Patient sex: M
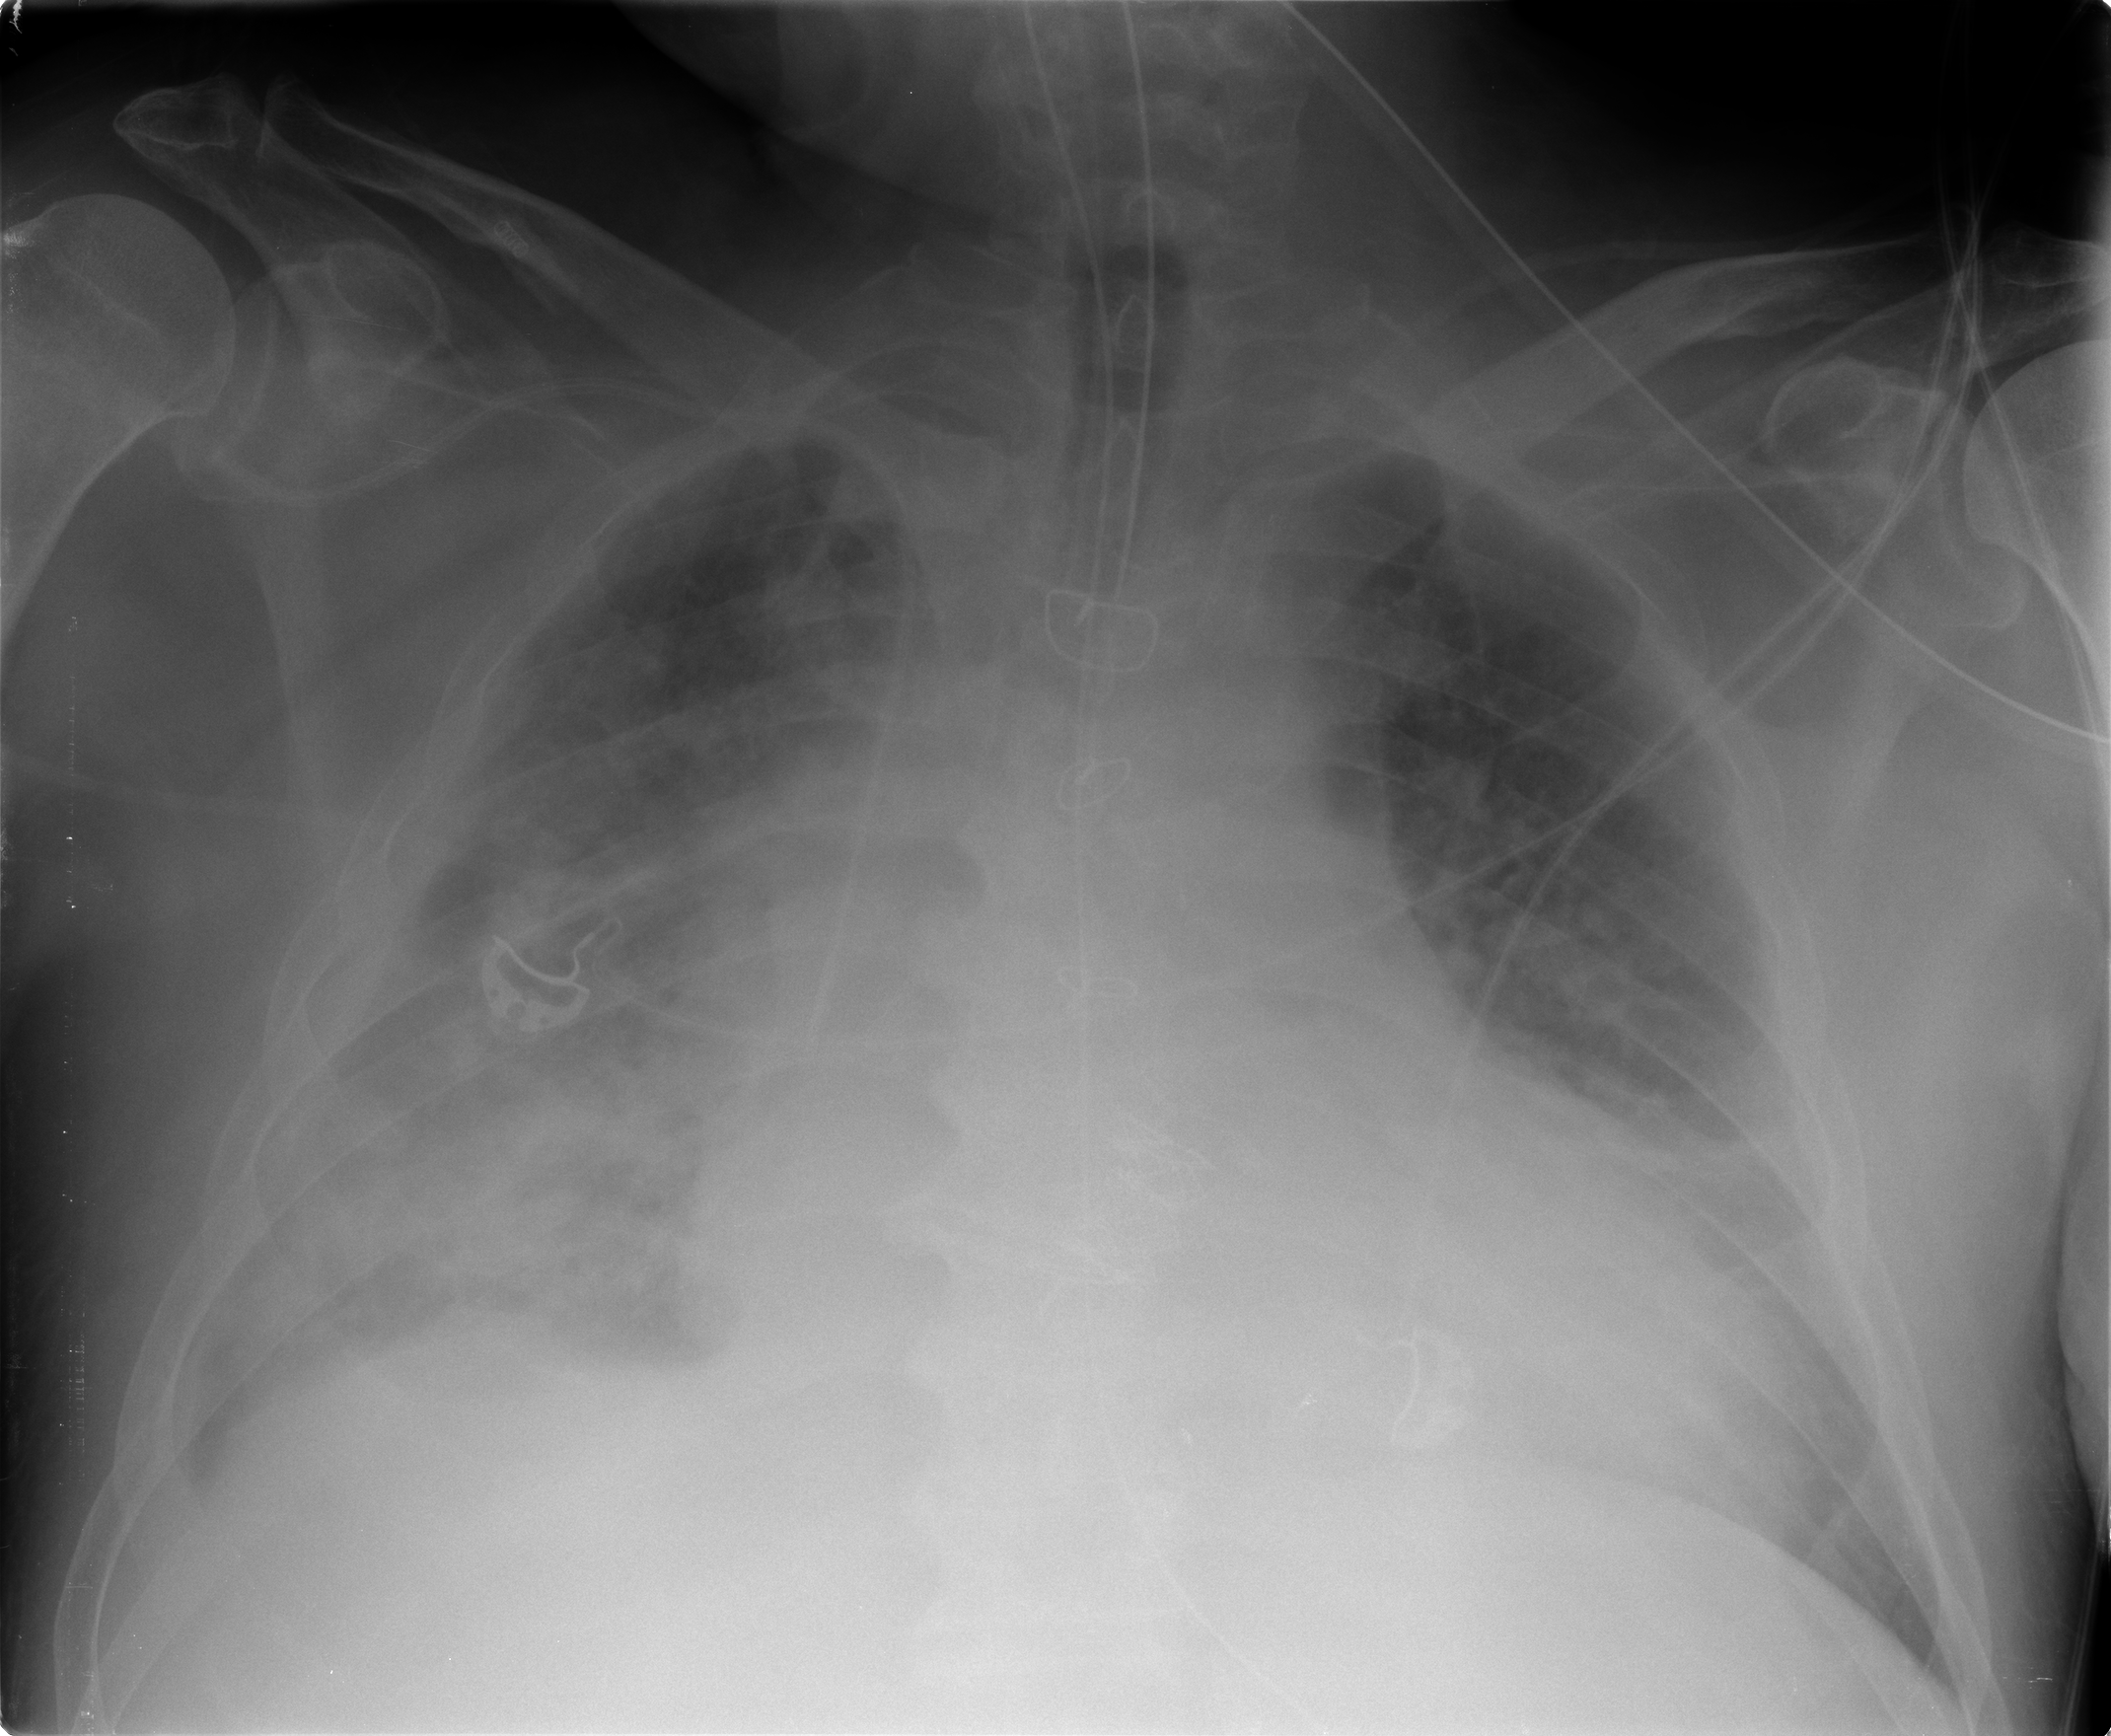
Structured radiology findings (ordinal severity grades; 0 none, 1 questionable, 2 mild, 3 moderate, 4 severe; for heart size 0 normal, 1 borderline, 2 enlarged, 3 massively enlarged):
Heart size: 2
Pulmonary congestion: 1
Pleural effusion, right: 0
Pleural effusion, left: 0
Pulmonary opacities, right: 3
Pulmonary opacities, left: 3
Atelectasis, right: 2
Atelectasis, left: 2